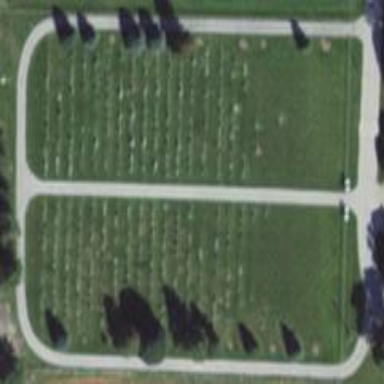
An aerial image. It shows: Cemetery.